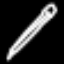
Label: pencil